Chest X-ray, PA view. Patient: 82 years old, sex F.
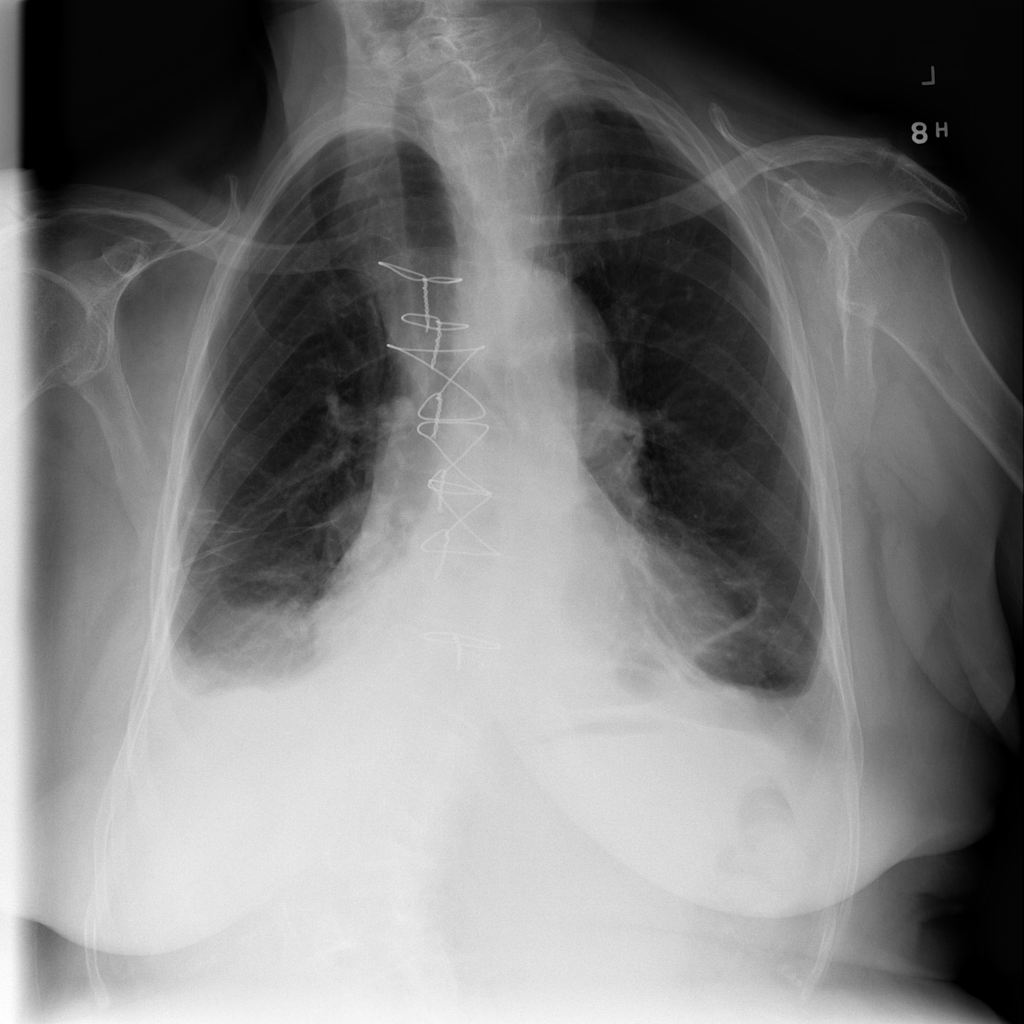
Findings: Atelectasis, Effusion